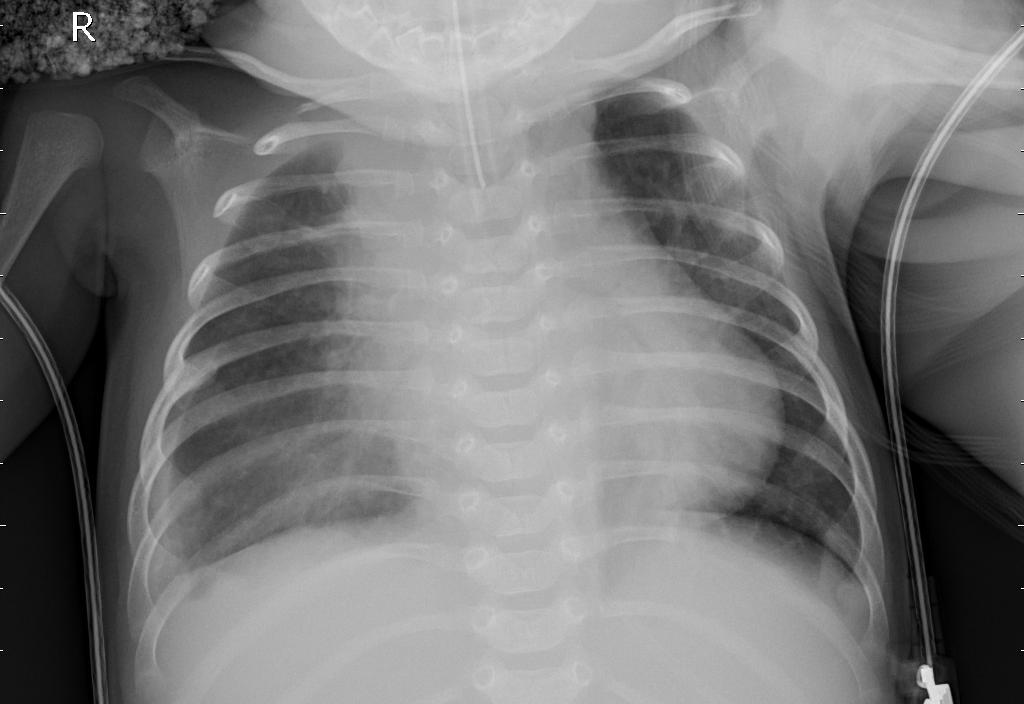
Diagnosis: PNEUMONIA